Question: jqgrid displays garbled characters when I hover over the cell data for UTF-8(for example chinese) characters. But the grid displays the data correctly. Is it a limitation or is there a way to display the data correctly in the title/tooltip?
Head section has content-type set correctly.
<meta http-equiv="Content-Type" content="text/html; charset=utf-8"/>
Here is the screen shot of the issue...

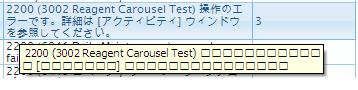
Answer: sorry, but I couldn't reproduce the problem either with local data (see <URL>. I have always the results like the following

Probably you used some very old web browsers or make some other errors. I hope that if you compare your code with my working demos you will find the reason of the problem.